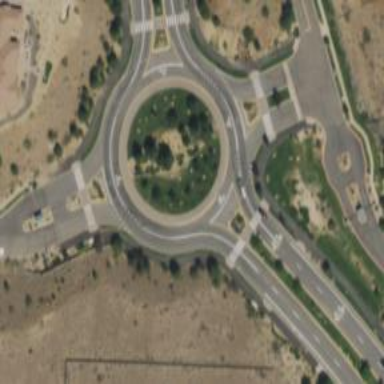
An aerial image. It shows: Secondary road with asphalt surface featuring roundabout. There is separate sidewalk along the road.